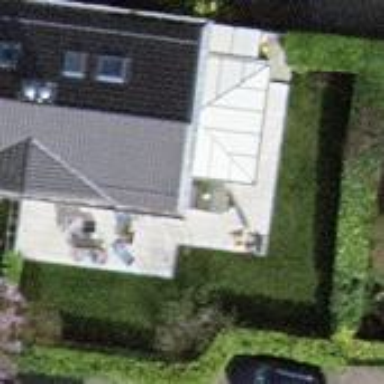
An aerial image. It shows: Garden enclosed by fence.